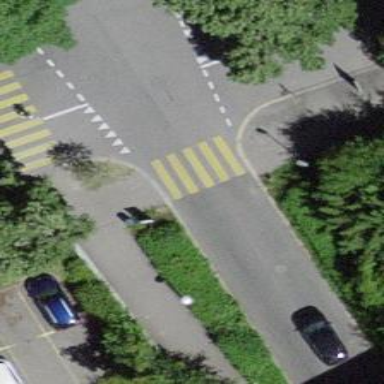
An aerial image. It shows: Marked road crossing.